Question: I have simple View based application. I had taken only 'UILabel' on it.
Following is my code in viewDidLoad:
'''
lblBack.textColor = [UIColor blueColor];
UIImage *img = [UIImage imageNamed:@"cn3.png"];
lblBack.backgroundColor = [UIColor colorWithPatternImage:img];
lblBack.text = @"Hello World!!!...";
// UIImageView *imgView = [[UIImageView alloc] initWithImage:img];
//
// CGRect rect = CGRectMake(0, 0, lblBack.frame.size.width, lblBack.frame.size.height);
// [imgView setFrame:rect];
// NSLog(@"Rect : %@",NSStringFromCGRect(rect));
// [img drawInRect:rect];
// imgView.contentMode = UIViewContentModeScaleAspectFill;
// imgView.contentMode = UIViewContentModeScaleAspectFit;
// imgView.contentMode = UIViewContentModeScaleToFill;
// [lblBack addSubview:imgView];
'''
Comments shows some of the things that i have tried. I am getting following output:

In this one image is repeated 3 times. But I want that image should be stretched to fill the Label width.
I have referred some of the previous links that shows me to add Image in background and use 'clearColor' for 'UILabel'. Also seen example of Adding custom view in Background. But all this I dont want to use unless I dont have other solutions...
I just want to perform all things on 'UILabel' only.... no other control except 'UIImage' or 'UIImageView' i want to use..
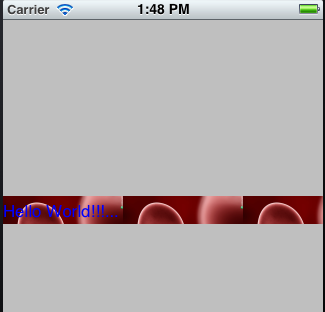
Answer: Dhiren try this code :
'''
UIImage *img = [UIImage imageNamed:@"cab.png"];
CGSize imgSize = testLabel.frame.size;
UIGraphicsBeginImageContext( imgSize );
[img drawInRect:CGRectMake(0,0,imgSize.width,imgSize.height)];
UIImage* newImage = UIGraphicsGetImageFromCurrentImageContext();
UIGraphicsEndImageContext();
testLabel.backgroundColor = [UIColor colorWithPatternImage:newImage];
'''
I have tested this code.